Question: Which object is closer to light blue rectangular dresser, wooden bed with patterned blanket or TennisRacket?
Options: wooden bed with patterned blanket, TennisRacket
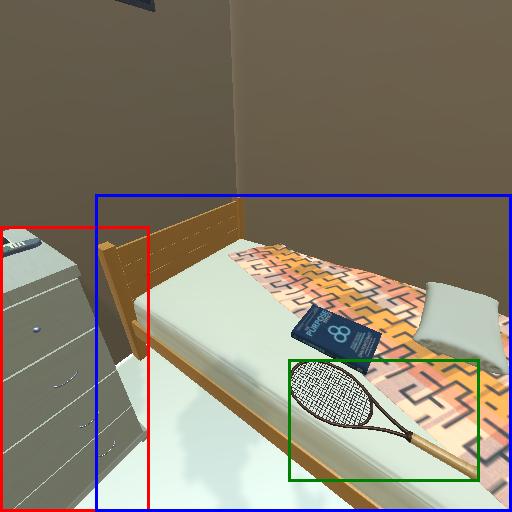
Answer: wooden bed with patterned blanket